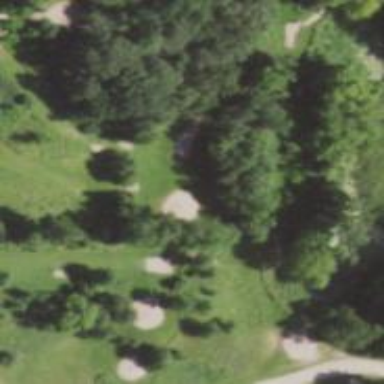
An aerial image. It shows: The starting point of disc golf course.